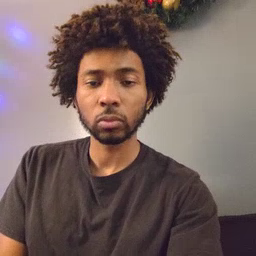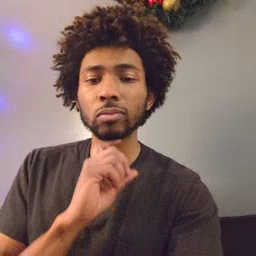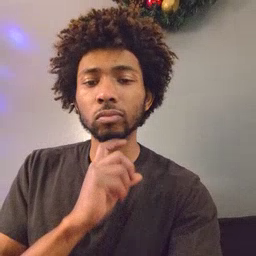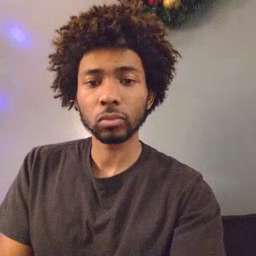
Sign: garbage